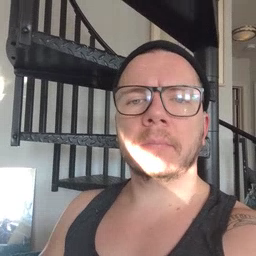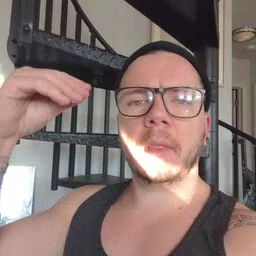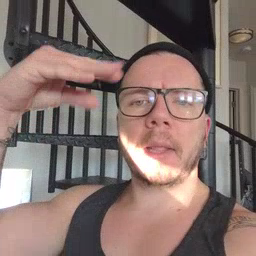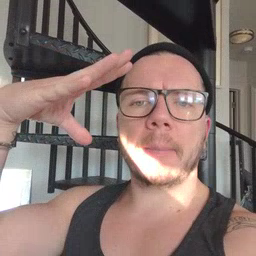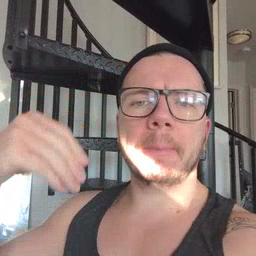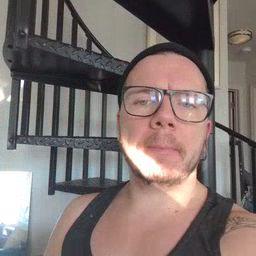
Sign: lamp